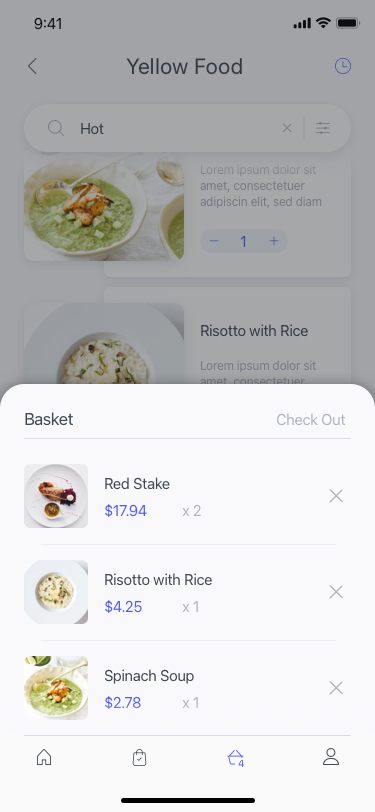
Text in this UI design:
Buy
$2.25
Mint Paste
Lorem ipsum dolor sit amet, consectetuer adipiscin elit, sed diam nonummy nibh euismod
Risotto with Rice
Lorem ipsum dolor sit amet, consectetuer adipiscin elit, sed diam nonummy nibh euismod
Spinach Soup
Lorem ipsum dolor sit amet, consectetuer adipiscin elit, sed diam nonummy nibh euismod
Yellow Food
Spinach Soup
$2.78
x 1
Risotto with Rice
$4.25
x 1
Red Stake
$17.94
x 2
Basket
Check Out